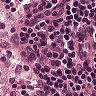
Metastatic tissue present: no